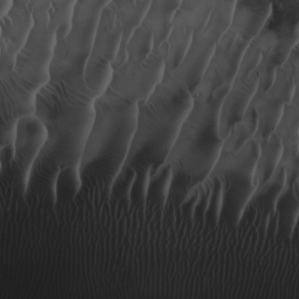
Label: non_frost